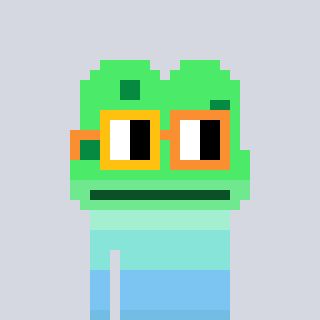
a pixel art character with square yellow and orange glasses, a frog-shaped head and a hotbrown-colored body on a cool background